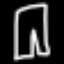
Label: pants